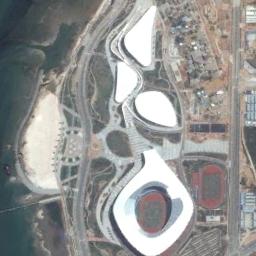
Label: stadium